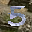
Label: 5